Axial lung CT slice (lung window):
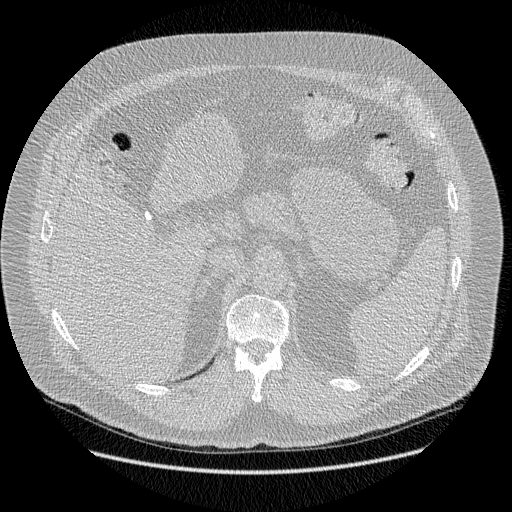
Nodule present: no